Question: How do i edit chartjs tooltip to add customized strings in tooltips

For Example: I want to change the Tooltip like "January: 28 Files" or just "28 Files"
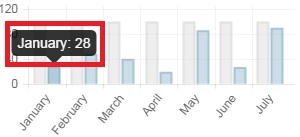
Answer: Redefine default global tooltip template as follows:
'''
Chart.defaults.global.tooltipTemplate =
"<%if (label){%><%=label%>: <%}%><%= value %>";
'''
Here is another example:
'''
var ctx = document.getElementById("canvas").getContext("2d");
var myBarChart = new Chart(ctx).Bar(data, {
tooltipTemplate: "<%= value %> Files"
});
'''